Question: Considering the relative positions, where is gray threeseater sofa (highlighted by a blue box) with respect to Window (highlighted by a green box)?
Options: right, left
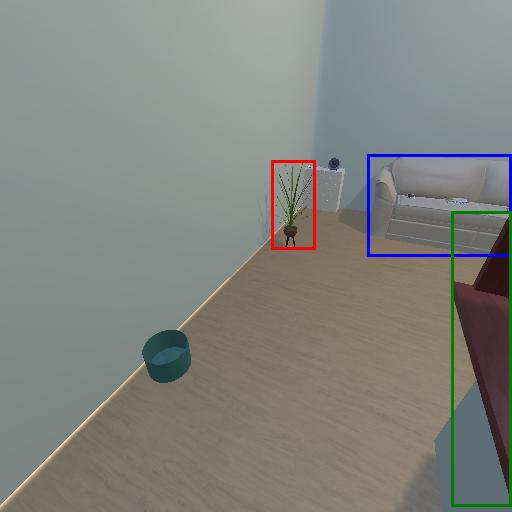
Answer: right